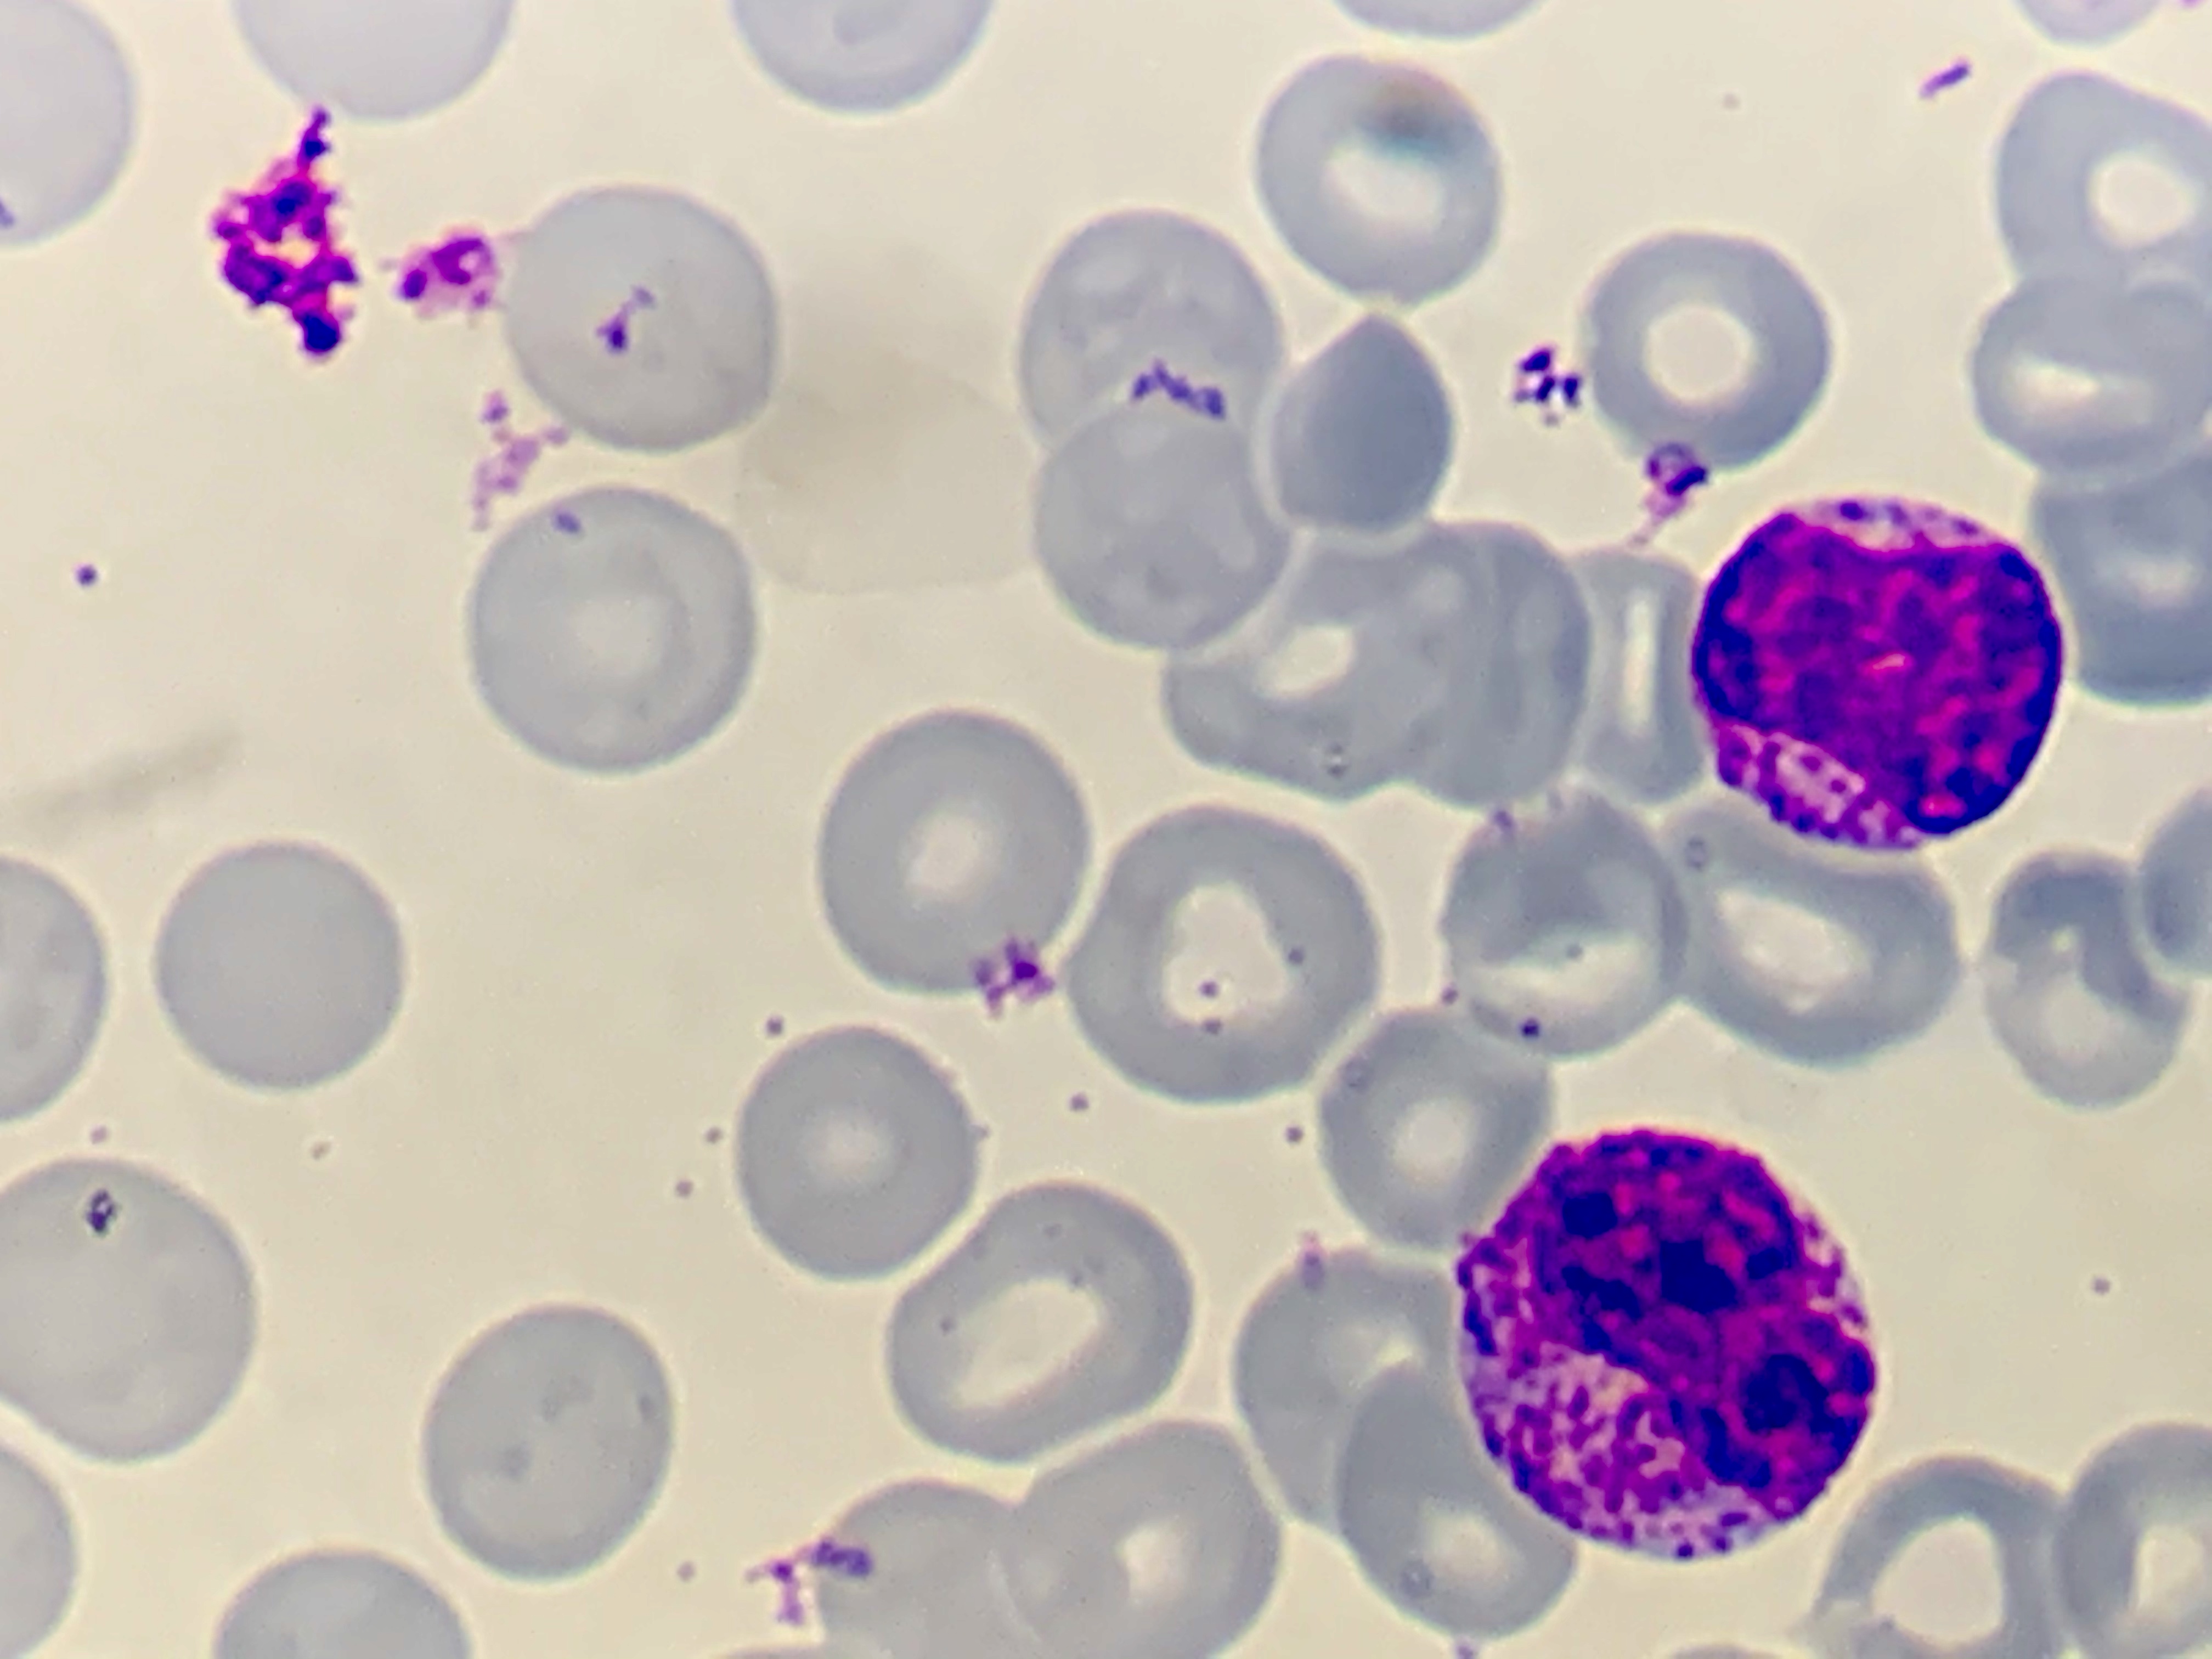
Cell type: METAMYELOCYTES